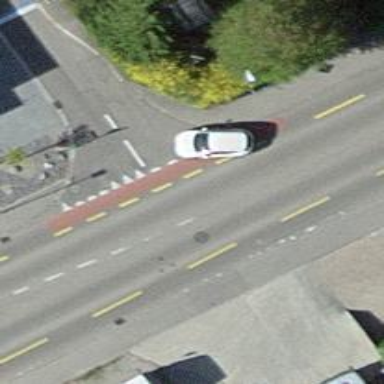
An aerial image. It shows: Asphalt road with primary importance. There are sidewalks on both sides and dedicated lane for cycling on both sides as well.